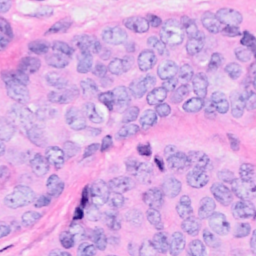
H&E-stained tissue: Breast